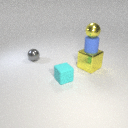
small gray metal sphere behind large yellow metal cube